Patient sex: M
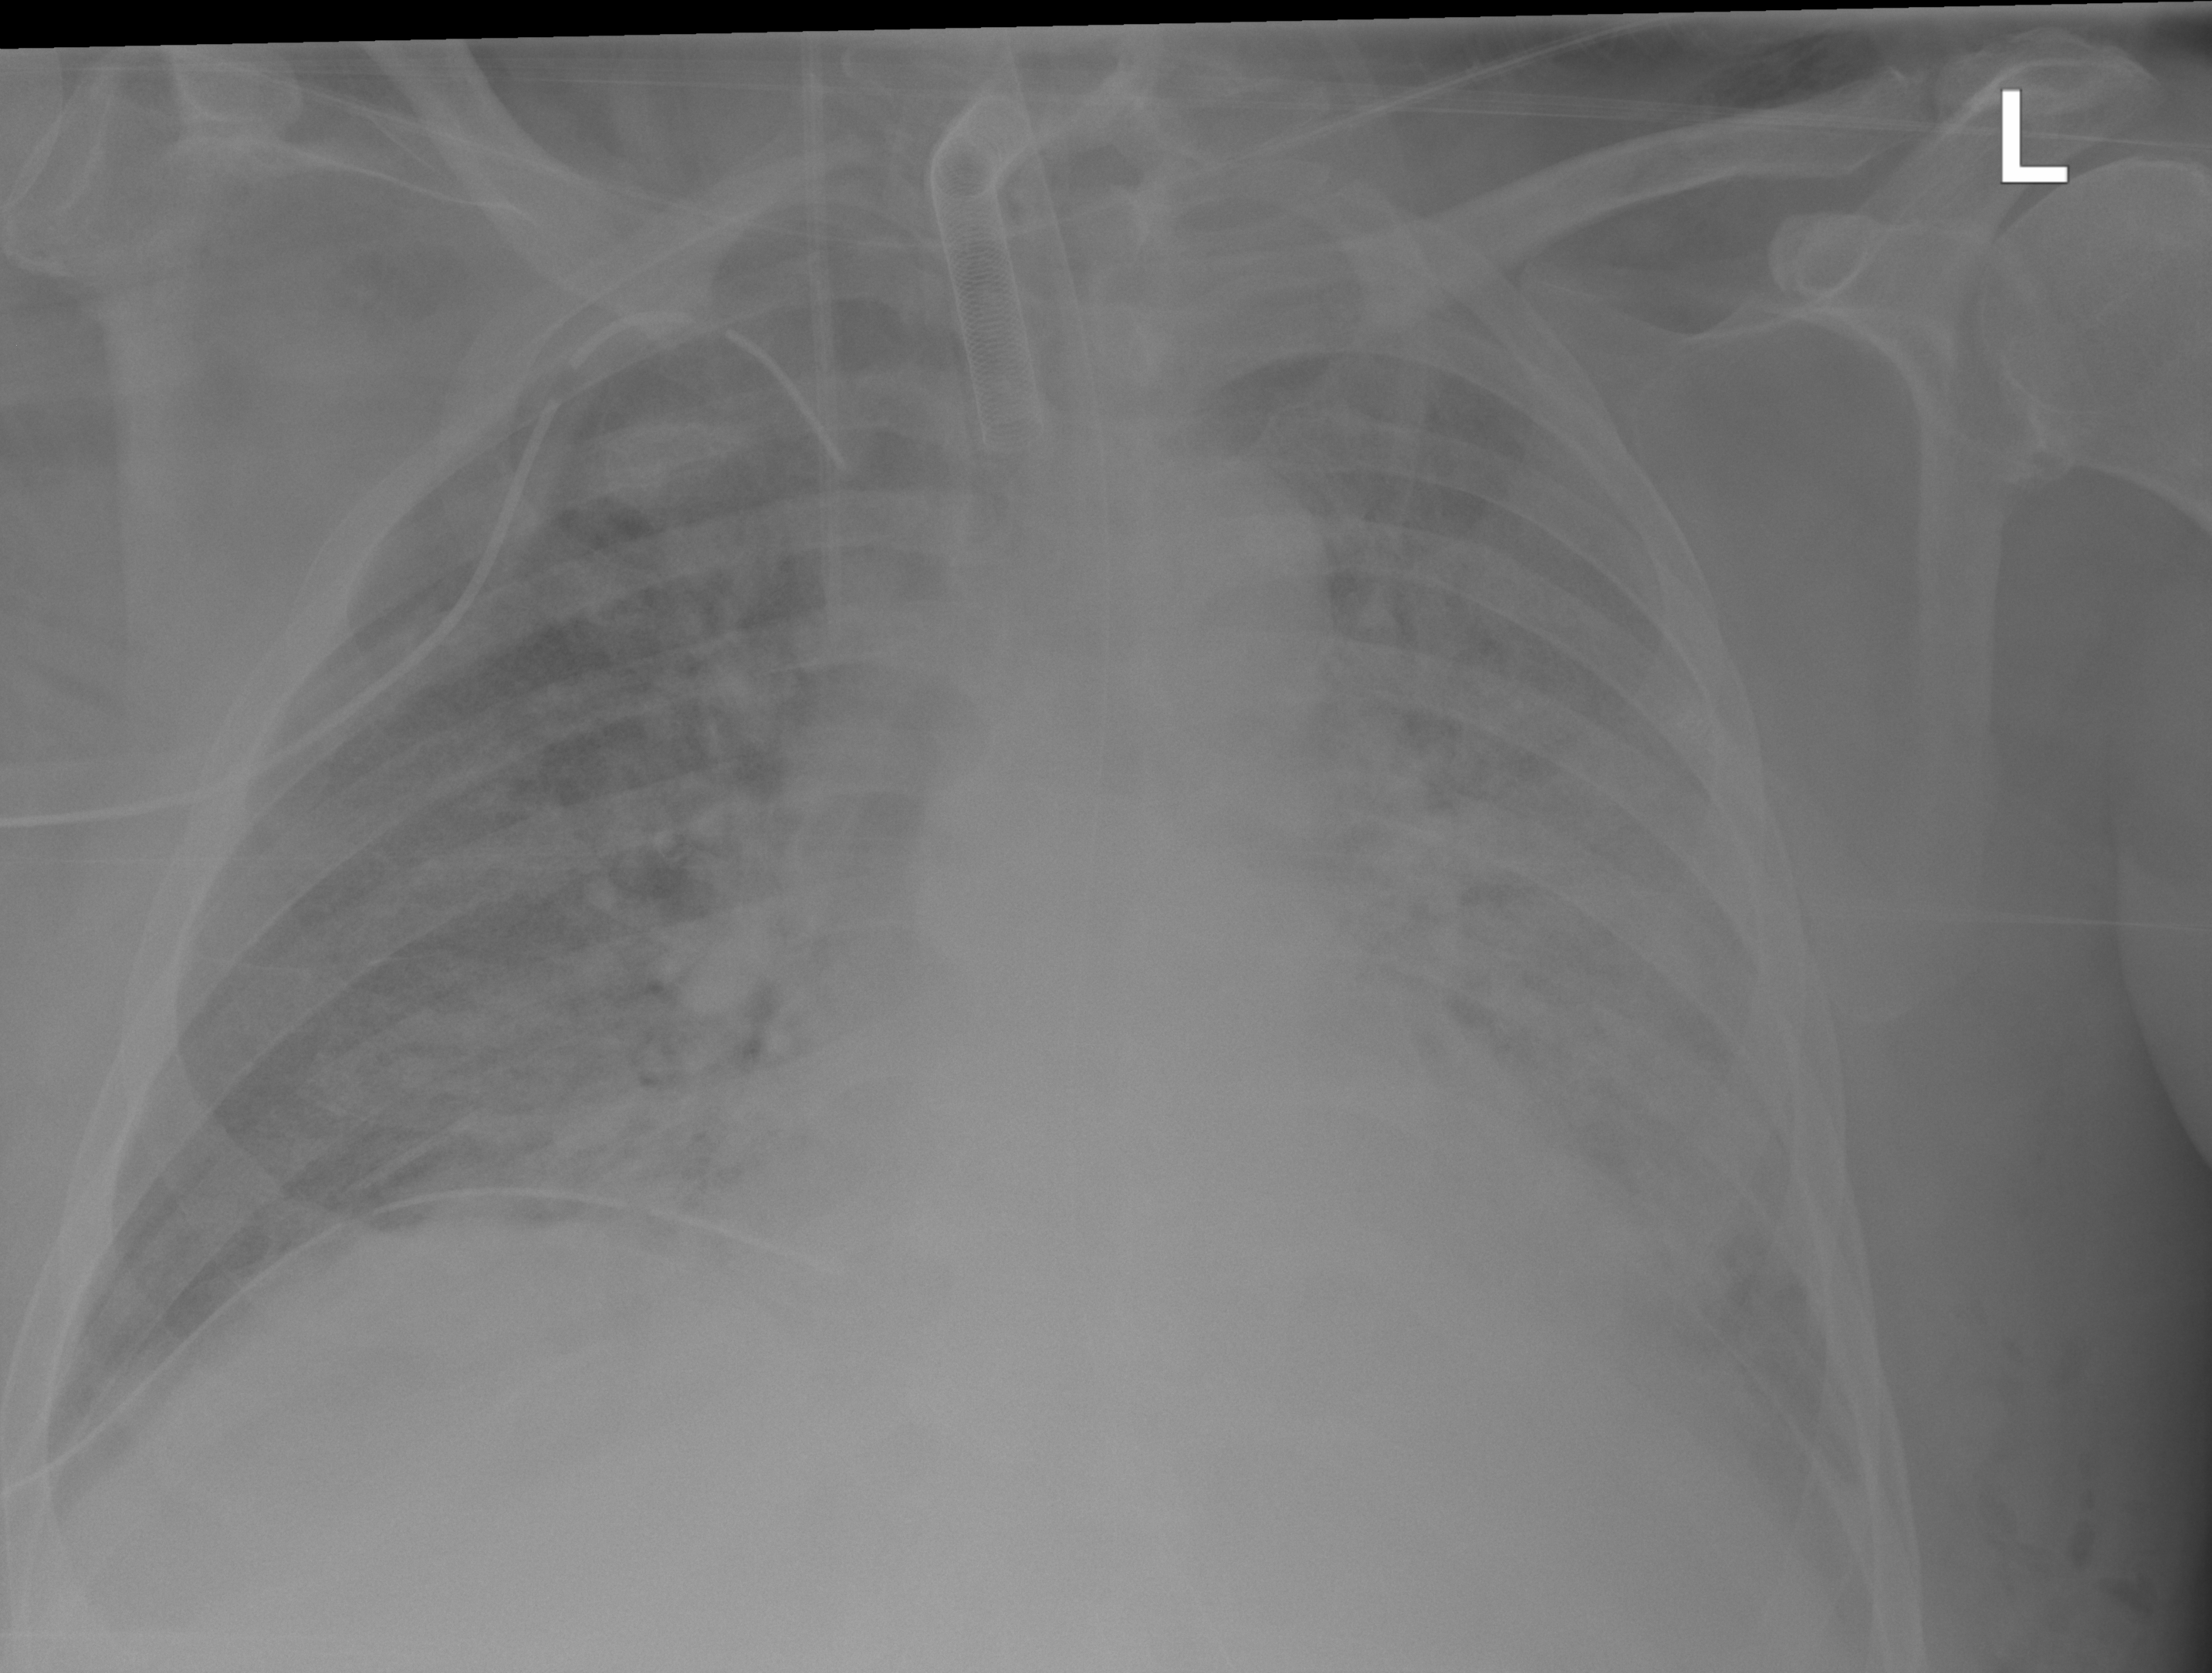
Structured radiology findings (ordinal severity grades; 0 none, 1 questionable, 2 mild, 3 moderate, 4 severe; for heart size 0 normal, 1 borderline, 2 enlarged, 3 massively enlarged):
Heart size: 1
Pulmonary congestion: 1
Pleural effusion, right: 0
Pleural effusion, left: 2
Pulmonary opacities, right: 2
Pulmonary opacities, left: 3
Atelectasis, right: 0
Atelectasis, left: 3